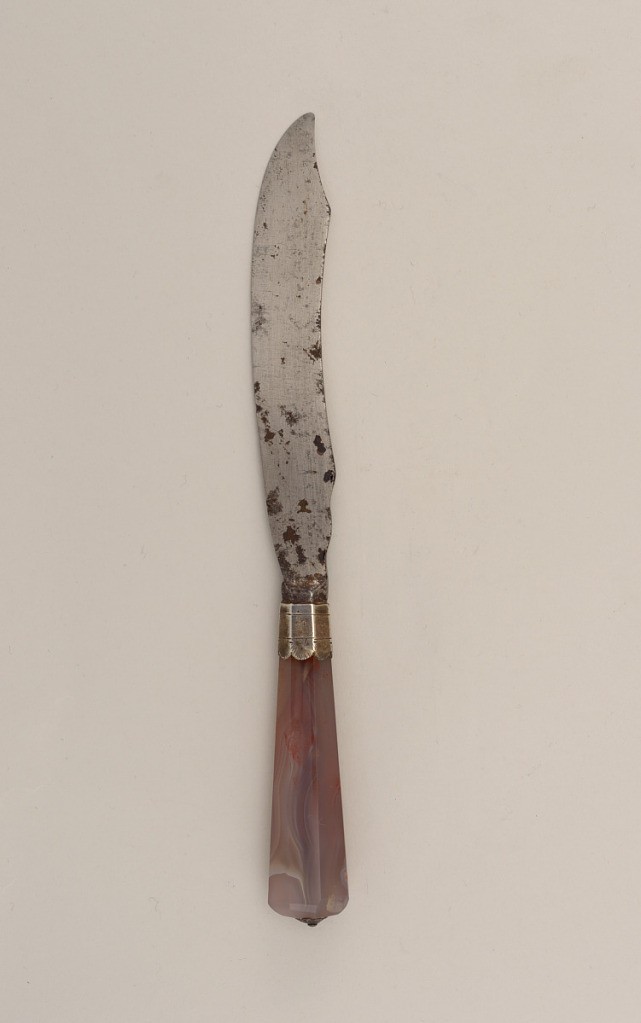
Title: Knife with Agate Handle
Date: ca. 1700–20
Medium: steel, agate, silver
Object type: knife
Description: Sabre-shaped blade with curved upper edge. Plain bolster, silver engraved ferrule with scalloped border. Flaring, faceted agate handle, silver conical mount on top.